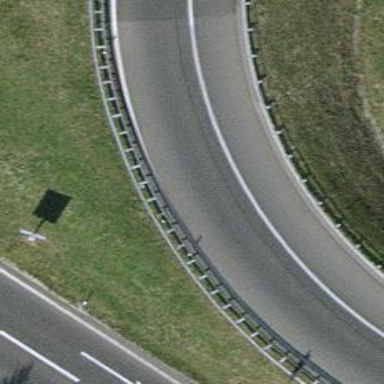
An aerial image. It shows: Asphalt motorway link.